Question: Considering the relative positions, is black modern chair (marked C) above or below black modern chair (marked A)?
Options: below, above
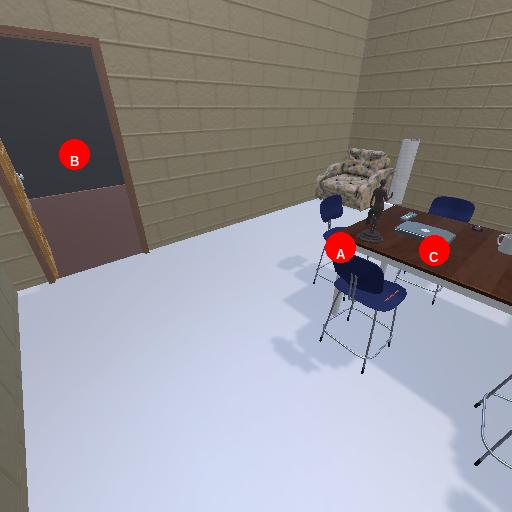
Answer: below